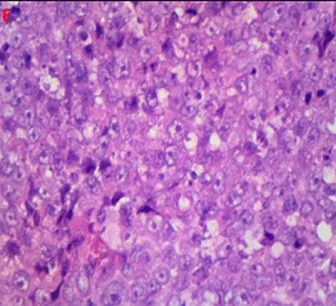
Large, atypical cells with vesicular nuclei and prominent inclusion-like nucleoli.
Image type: pathology (h&e)